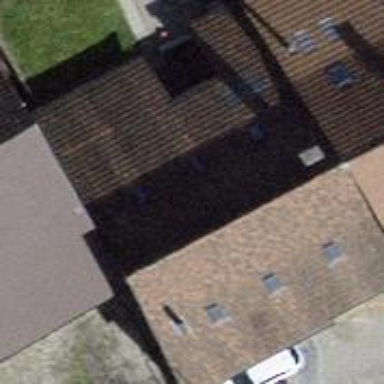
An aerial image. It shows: Building with tile roof.